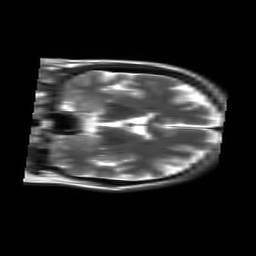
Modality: T2w
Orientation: coronal
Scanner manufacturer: siemens
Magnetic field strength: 3 T
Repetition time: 6.15 s
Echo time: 0.086 s